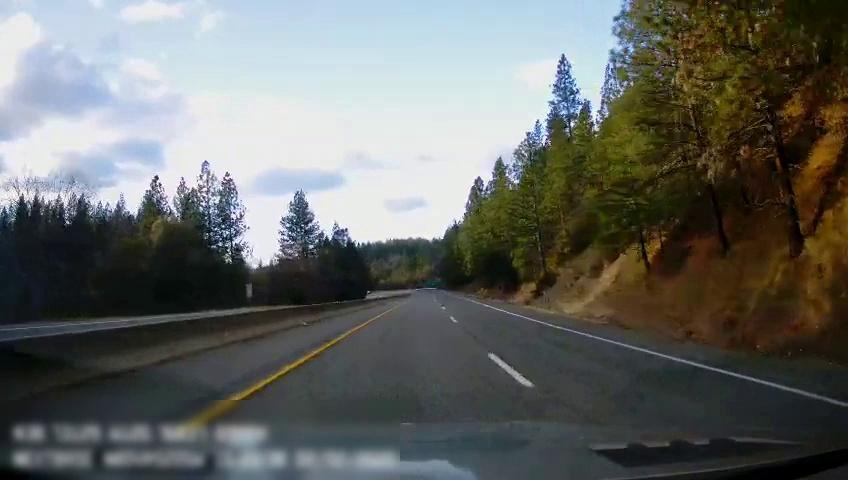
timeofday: Day
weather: Sunny
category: Drivable Space
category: Drivable Space
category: Lanes | Opposite Lane
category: Lanes | Alternate Lane
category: Lanes | Current Lane
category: Lanes | Alternate Lane
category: Traffic | Signs